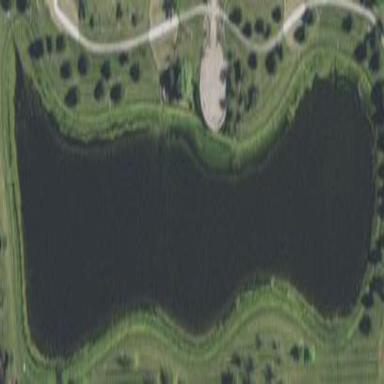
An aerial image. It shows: Peaceful pond surrounded by nature.